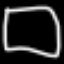
Label: square